Interaction volume radius: 5 \u00c5
Interaction volume height: 40 \u00c5
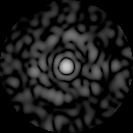
Disorder parameter: 0.833